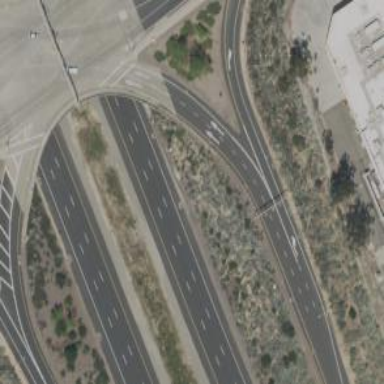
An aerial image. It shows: Motorway link.